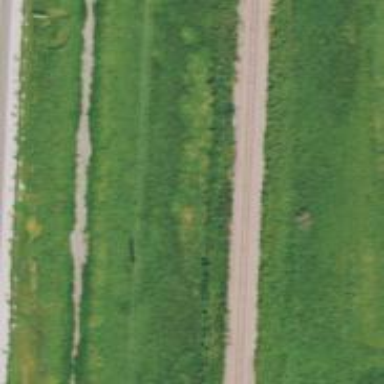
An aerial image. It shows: Railway track.